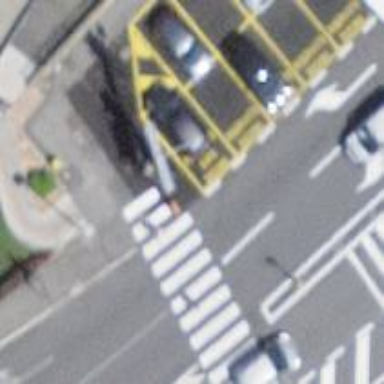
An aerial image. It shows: Billboard mounted on pole for advertising.